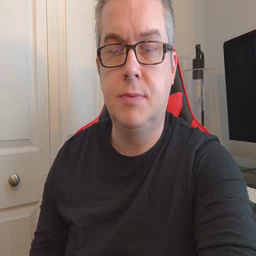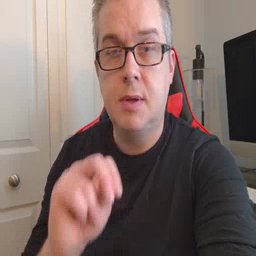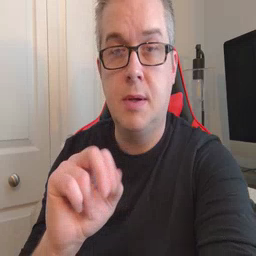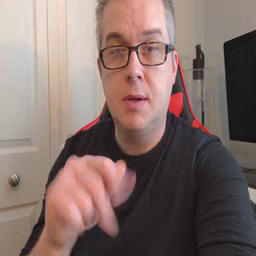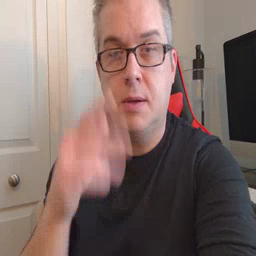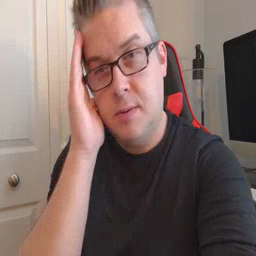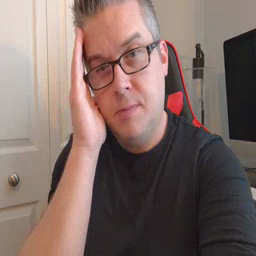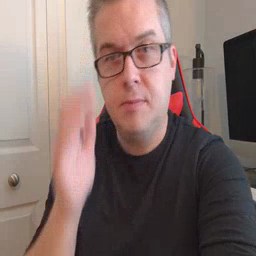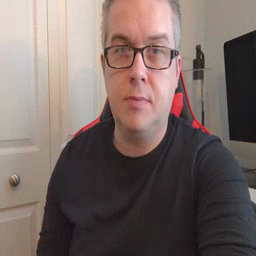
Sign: nap